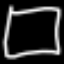
Label: square